Field crop: maize
Growth stage: 2
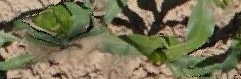
Species: maize